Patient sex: F
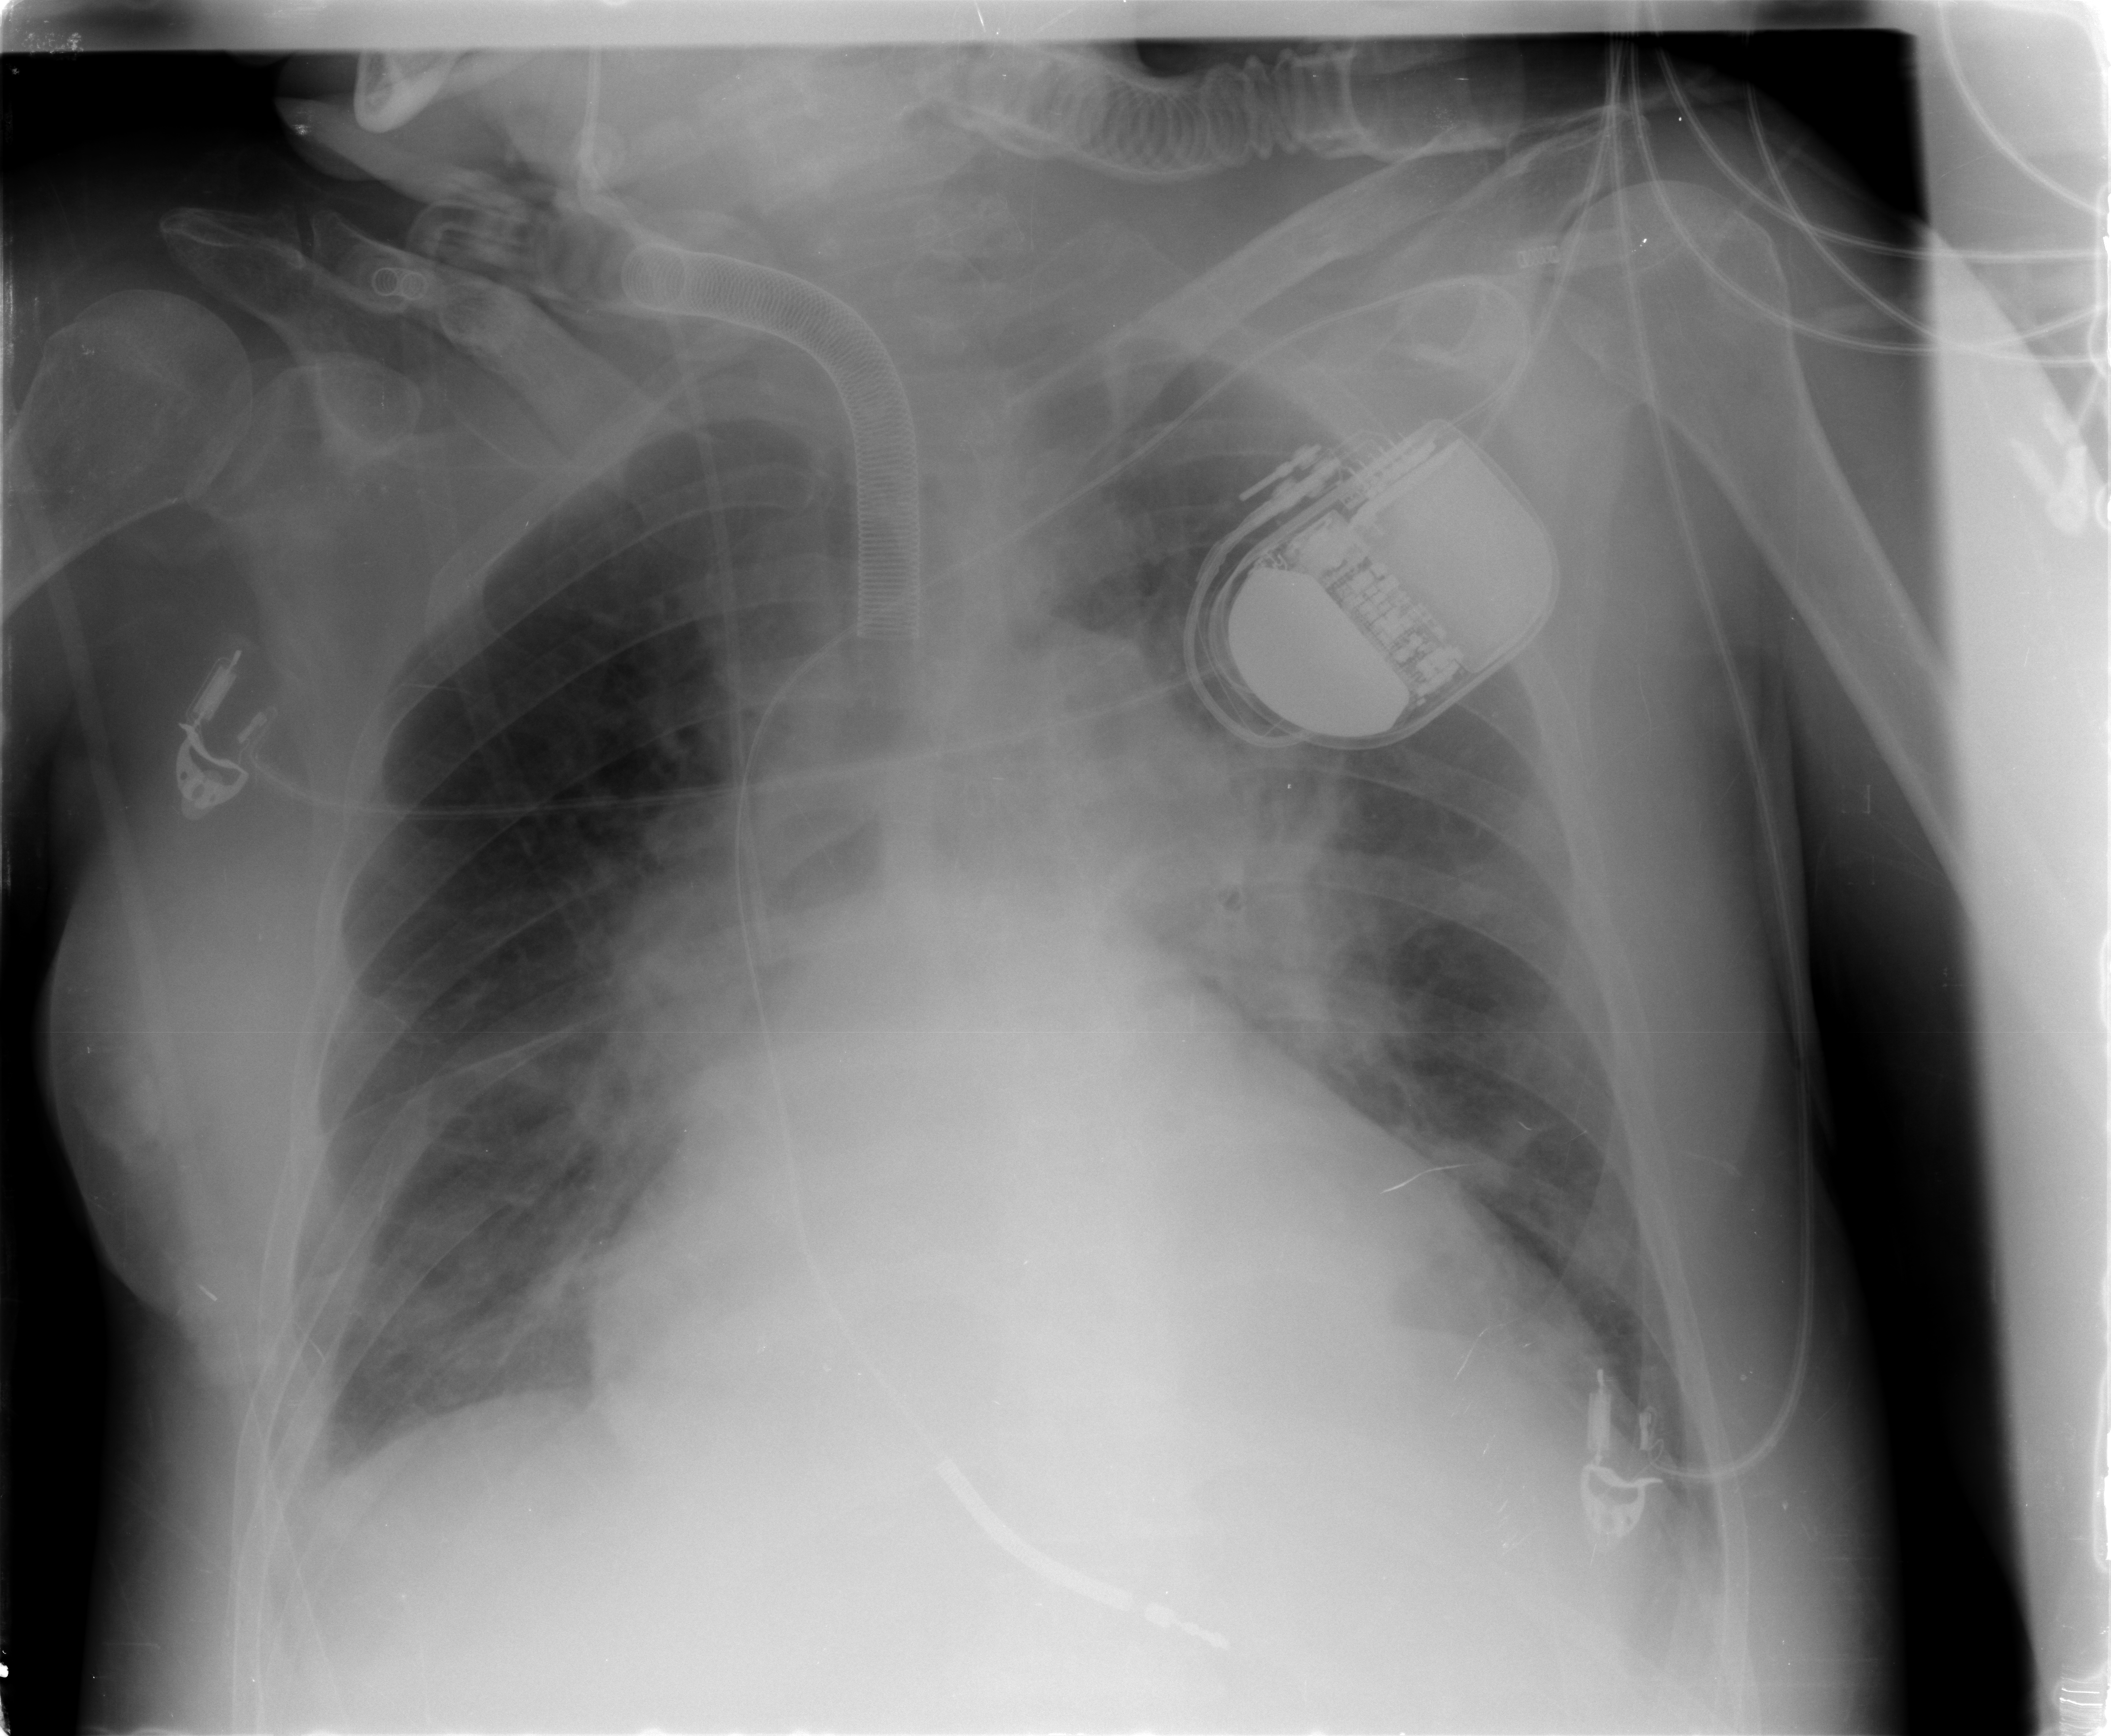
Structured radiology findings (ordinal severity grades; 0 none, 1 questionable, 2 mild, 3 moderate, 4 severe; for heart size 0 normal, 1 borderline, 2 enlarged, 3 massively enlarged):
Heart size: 2
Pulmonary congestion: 0
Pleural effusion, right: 0
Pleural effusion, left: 0
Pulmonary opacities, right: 2
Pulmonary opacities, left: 2
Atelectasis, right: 2
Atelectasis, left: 2